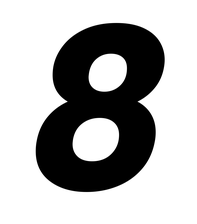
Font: Poppins-BoldItalic